Field crop: tomato
Growth stage: 1
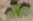
Species: solanum